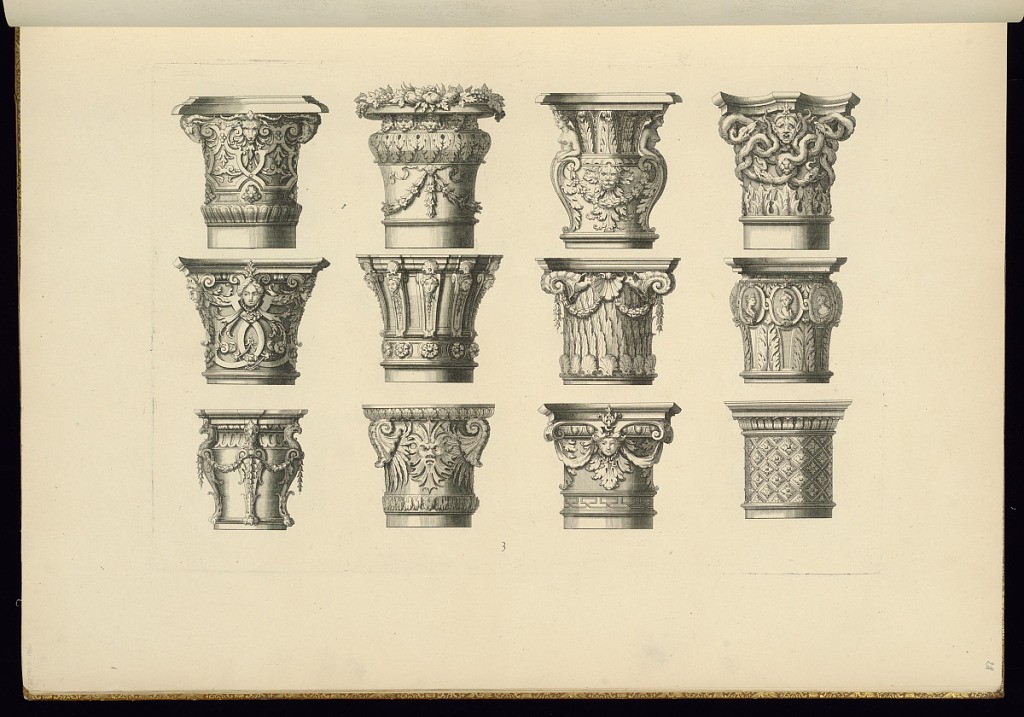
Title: Ornamental Capital Designs
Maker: Jean Berain, the elder, French, 1640-1711
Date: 1711
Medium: Engraving on laid paper
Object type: Bound print
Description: Designs for 12 ornamental capitals featuring motifs such as bucrania, acanthus leaves, garlands, strapwork, masks, terms, snakes, rosettes, shells, lancet leaves, snails, portrait medallions, and lozenges. The plate is numbered but not signed.